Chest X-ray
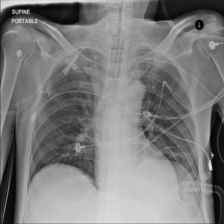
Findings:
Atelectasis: positive
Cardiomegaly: negative
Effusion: negative
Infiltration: negative
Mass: negative
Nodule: negative
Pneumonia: negative
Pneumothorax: negative
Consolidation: negative
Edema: negative
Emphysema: negative
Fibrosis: negative
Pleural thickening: negative
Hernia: negative